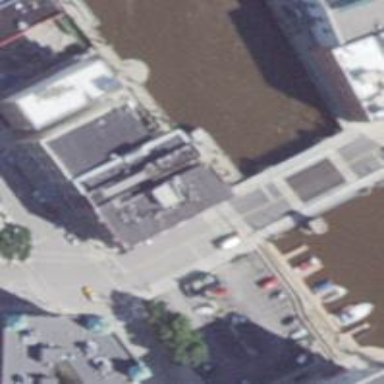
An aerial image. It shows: Marked footway crossing with movable lift bridge.